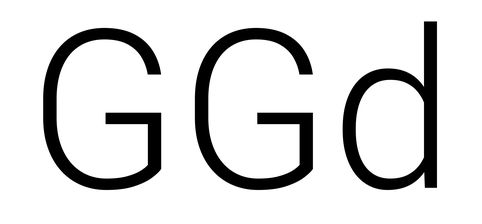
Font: Roboto_Light